Field crop: tomato
Growth stage: 1
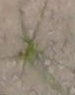
Species: cyperus